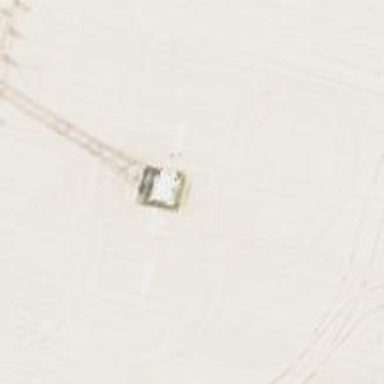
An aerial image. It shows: Power tower.